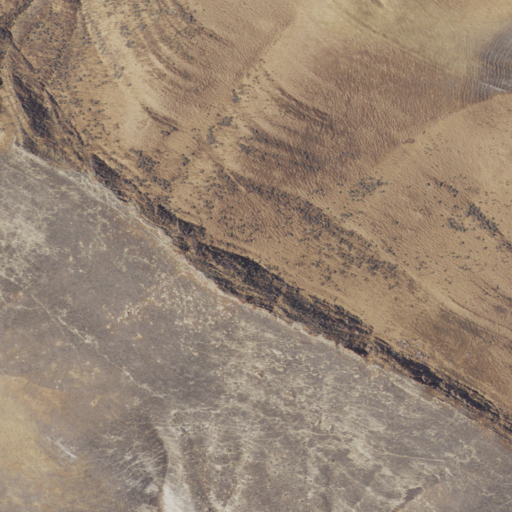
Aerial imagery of mountain in California named Ragged Top containing only grassland